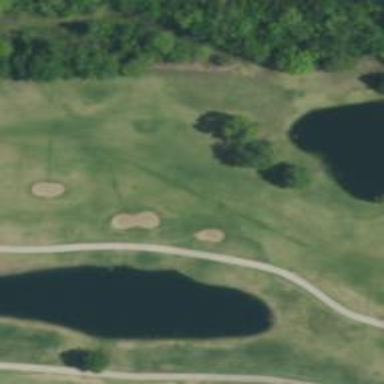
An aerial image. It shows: View of golf hole.